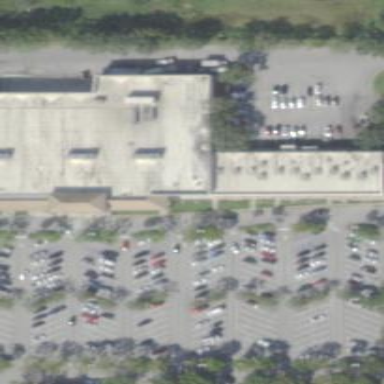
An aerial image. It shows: Supermarket building.